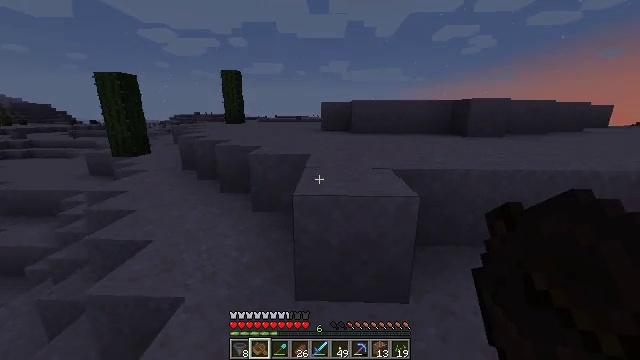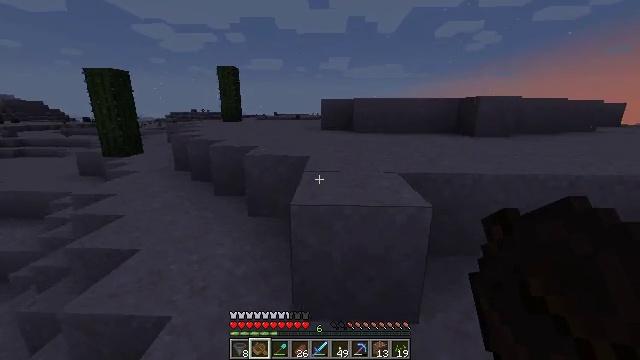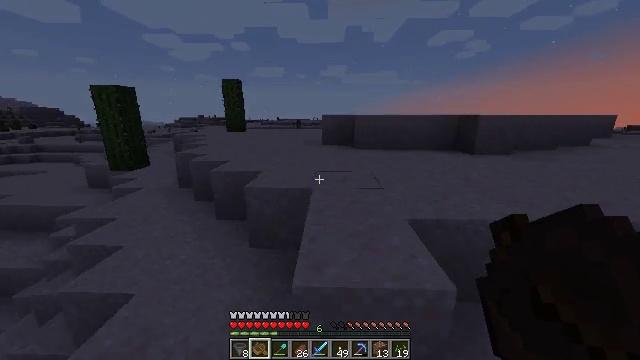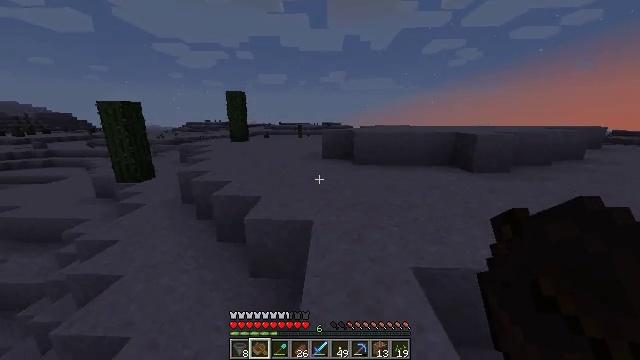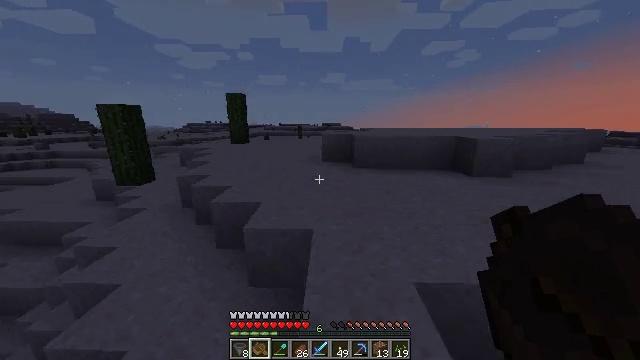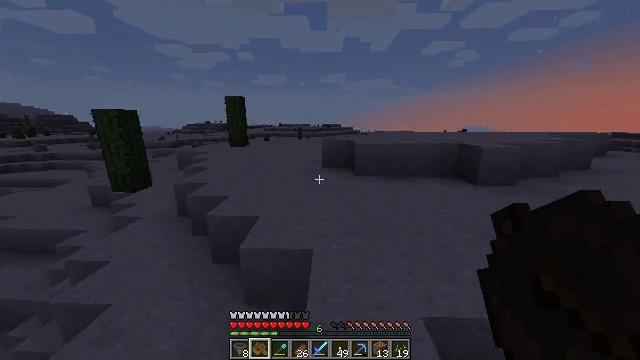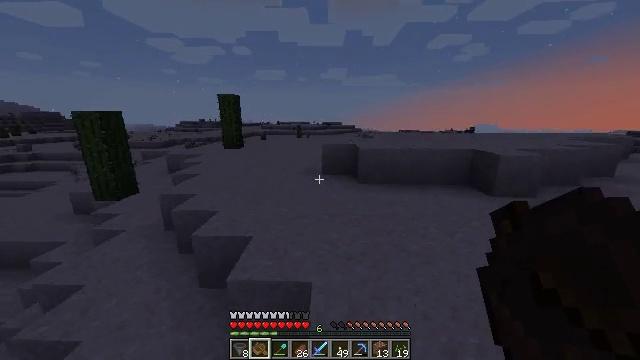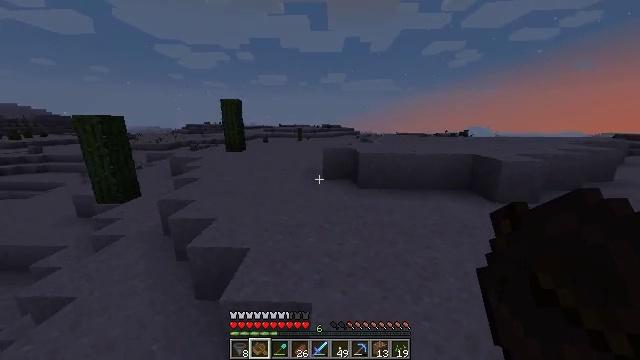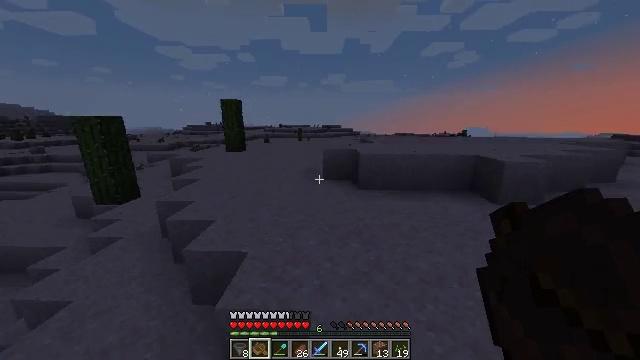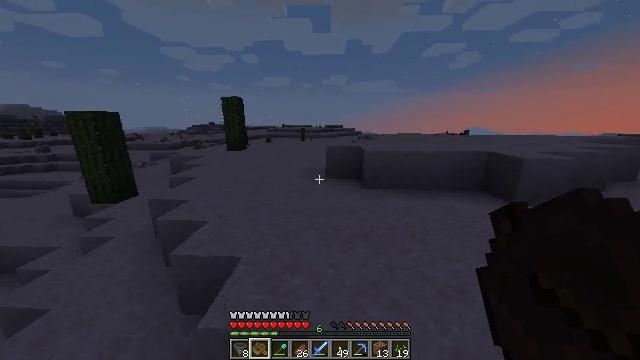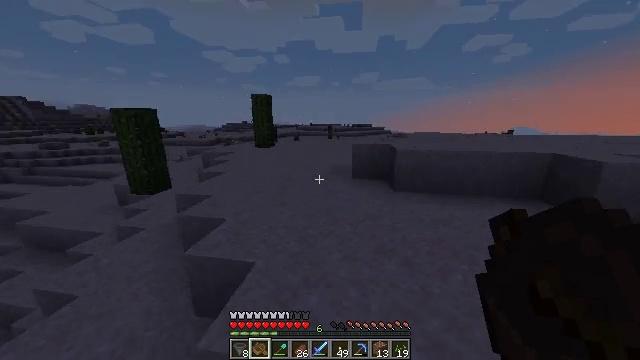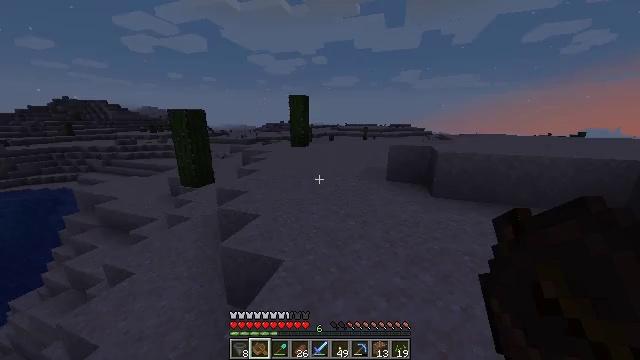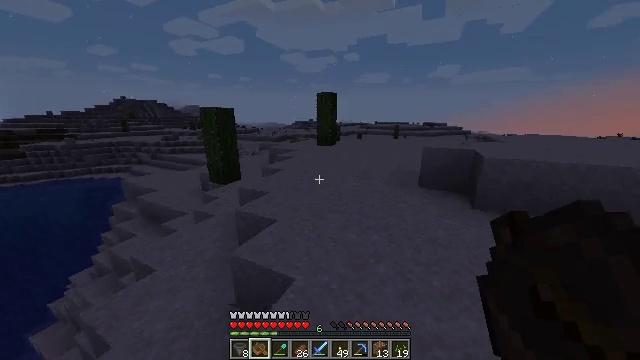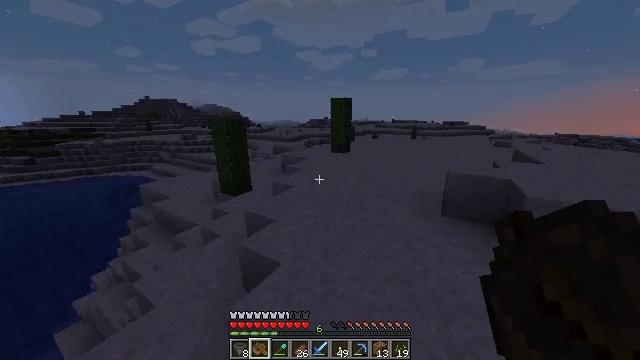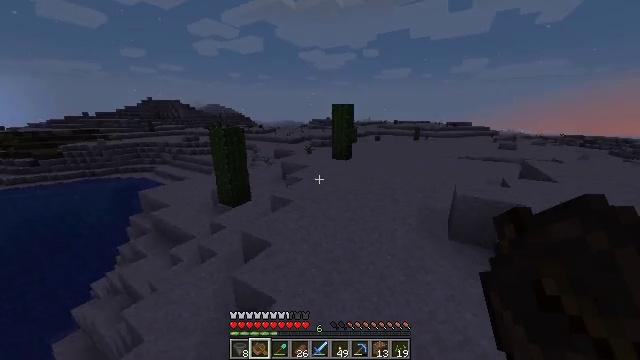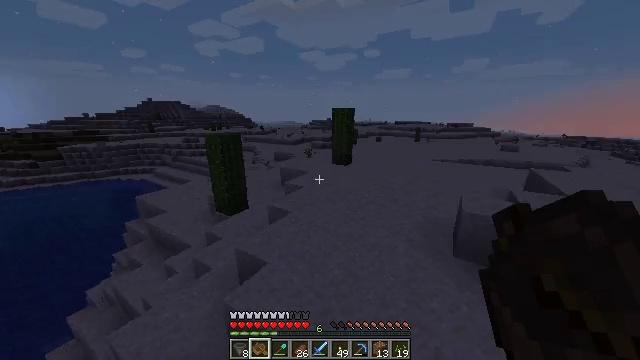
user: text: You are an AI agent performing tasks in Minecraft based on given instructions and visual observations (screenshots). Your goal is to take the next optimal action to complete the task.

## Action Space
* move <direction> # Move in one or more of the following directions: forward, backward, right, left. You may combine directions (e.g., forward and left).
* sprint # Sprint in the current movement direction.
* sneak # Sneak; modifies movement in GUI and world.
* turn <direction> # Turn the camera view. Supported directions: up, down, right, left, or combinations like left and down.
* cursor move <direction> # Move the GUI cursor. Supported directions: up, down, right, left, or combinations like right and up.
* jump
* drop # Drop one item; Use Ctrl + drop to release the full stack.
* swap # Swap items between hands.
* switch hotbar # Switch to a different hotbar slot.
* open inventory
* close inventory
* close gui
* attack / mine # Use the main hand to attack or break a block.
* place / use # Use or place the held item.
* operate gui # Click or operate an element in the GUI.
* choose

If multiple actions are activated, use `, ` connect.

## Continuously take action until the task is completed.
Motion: motion action
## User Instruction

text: Get cactus from the sandy areas.
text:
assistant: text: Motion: move forward, jump
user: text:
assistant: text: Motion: move forward, sprint, jump
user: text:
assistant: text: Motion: move forward, sprint, jump
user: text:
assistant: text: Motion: move forward, sprint, jump
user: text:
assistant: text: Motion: move forward, sprint, jump
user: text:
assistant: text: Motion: move forward, sprint, jump
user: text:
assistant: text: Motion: move forward, jump
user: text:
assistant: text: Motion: move forward, jump
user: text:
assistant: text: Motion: move forward, jump
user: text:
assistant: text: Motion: move forward, turn left, jump
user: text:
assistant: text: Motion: move forward, turn left, jump
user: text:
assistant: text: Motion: move forward, turn left, jump
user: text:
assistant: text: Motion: move forward, turn left, jump
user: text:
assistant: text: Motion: move forward, sprint, jump
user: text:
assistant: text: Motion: move forward, sprint, jump
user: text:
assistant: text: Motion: move forward, sprint, jump
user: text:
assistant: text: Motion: move forward, sprint, turn left, jump
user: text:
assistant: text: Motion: move forward, turn left, jump
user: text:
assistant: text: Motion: move forward, turn left, jump
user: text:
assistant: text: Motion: move forward, turn left
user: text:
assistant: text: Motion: move forward, turn left
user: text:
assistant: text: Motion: move forward, turn left
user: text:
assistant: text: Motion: move forward, turn left
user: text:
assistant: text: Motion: move forward, turn left
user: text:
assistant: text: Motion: move forward, turn left
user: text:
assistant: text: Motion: move forward, turn left
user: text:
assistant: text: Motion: move forward, turn left
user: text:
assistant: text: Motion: move forward
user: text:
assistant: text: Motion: move forward
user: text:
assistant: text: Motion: move forward